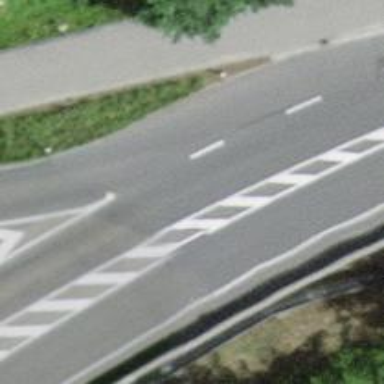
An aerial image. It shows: Primary highway crossing over bridge.